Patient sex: M
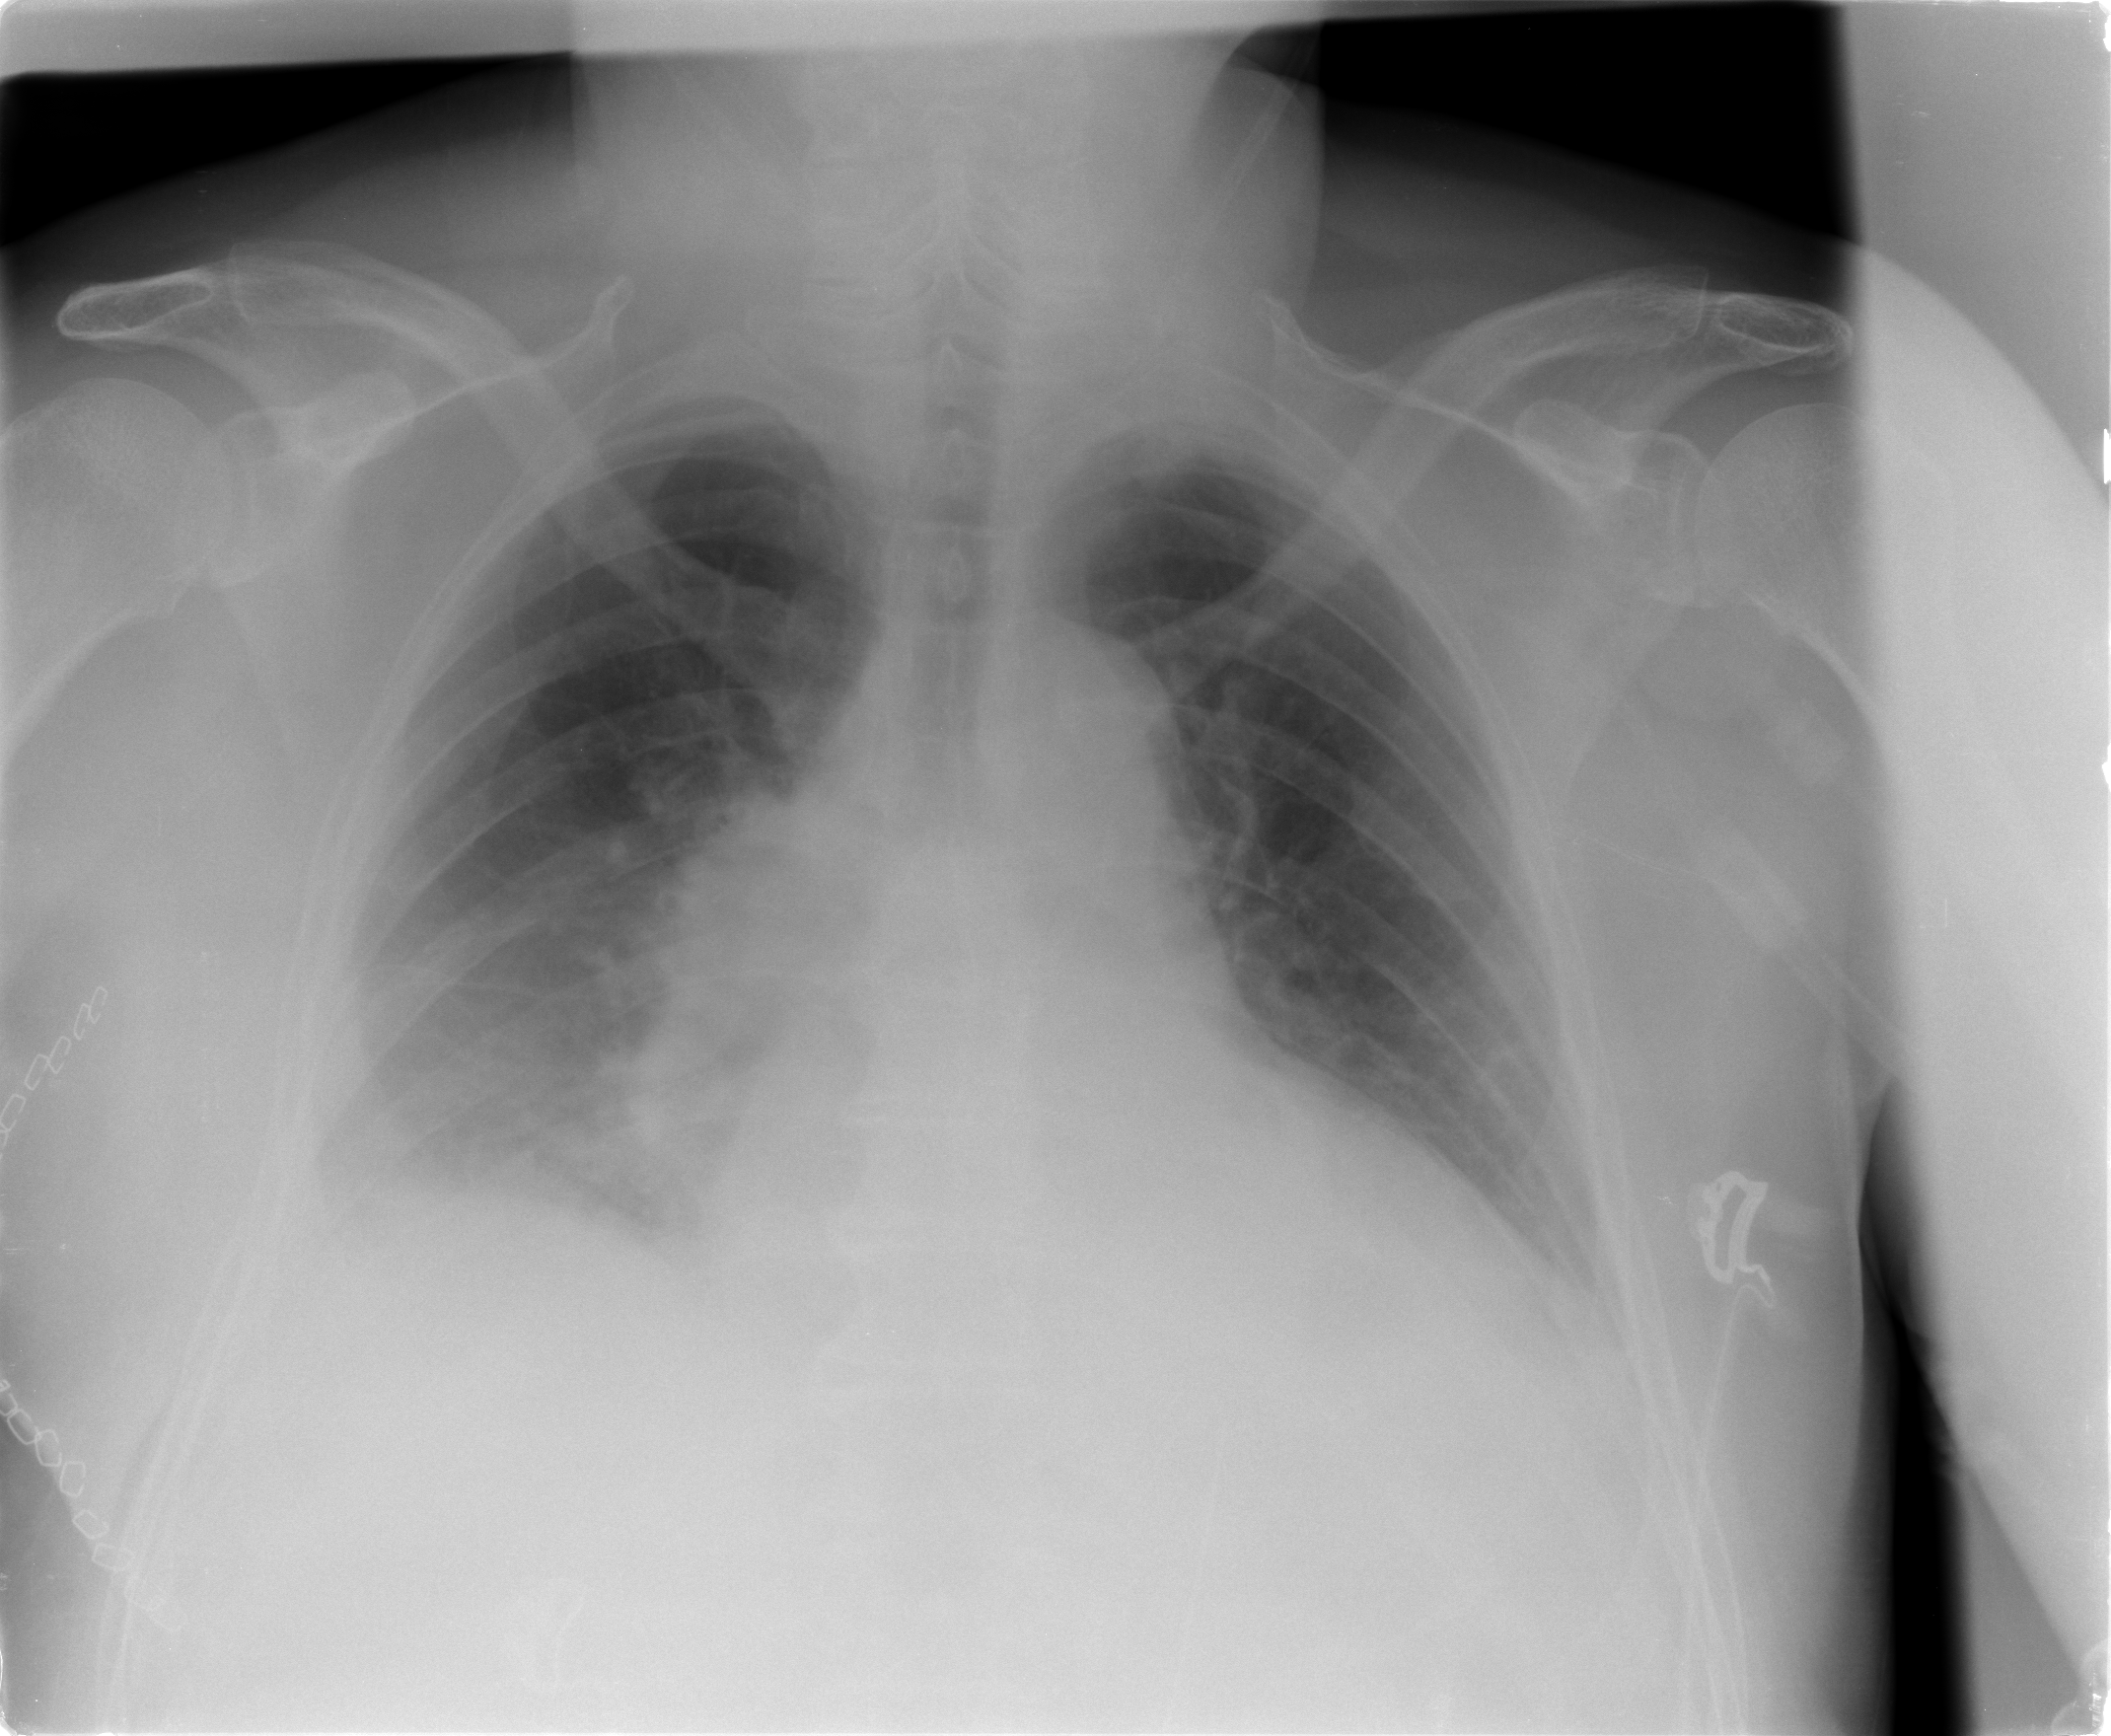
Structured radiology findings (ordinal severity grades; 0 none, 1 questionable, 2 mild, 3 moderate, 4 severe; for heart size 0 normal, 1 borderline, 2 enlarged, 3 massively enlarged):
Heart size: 2
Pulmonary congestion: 0
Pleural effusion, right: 2
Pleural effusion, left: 1
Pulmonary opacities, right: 2
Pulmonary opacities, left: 0
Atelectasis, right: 2
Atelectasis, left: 2